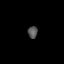
Tissue: lung
Cell type: Myeloid cells
Senescence score: 0.1569
Nuclear area (px): 117
Mean DAPI intensity: 84.692